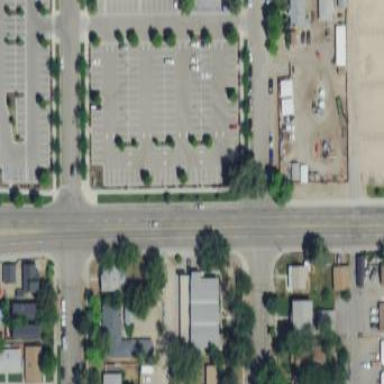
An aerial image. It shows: Parking area with surface.